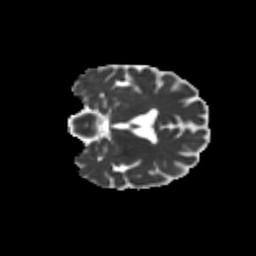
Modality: MD
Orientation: coronal
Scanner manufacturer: siemens
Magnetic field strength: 3 T
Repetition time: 9.2 s
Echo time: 0.084 s